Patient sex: M
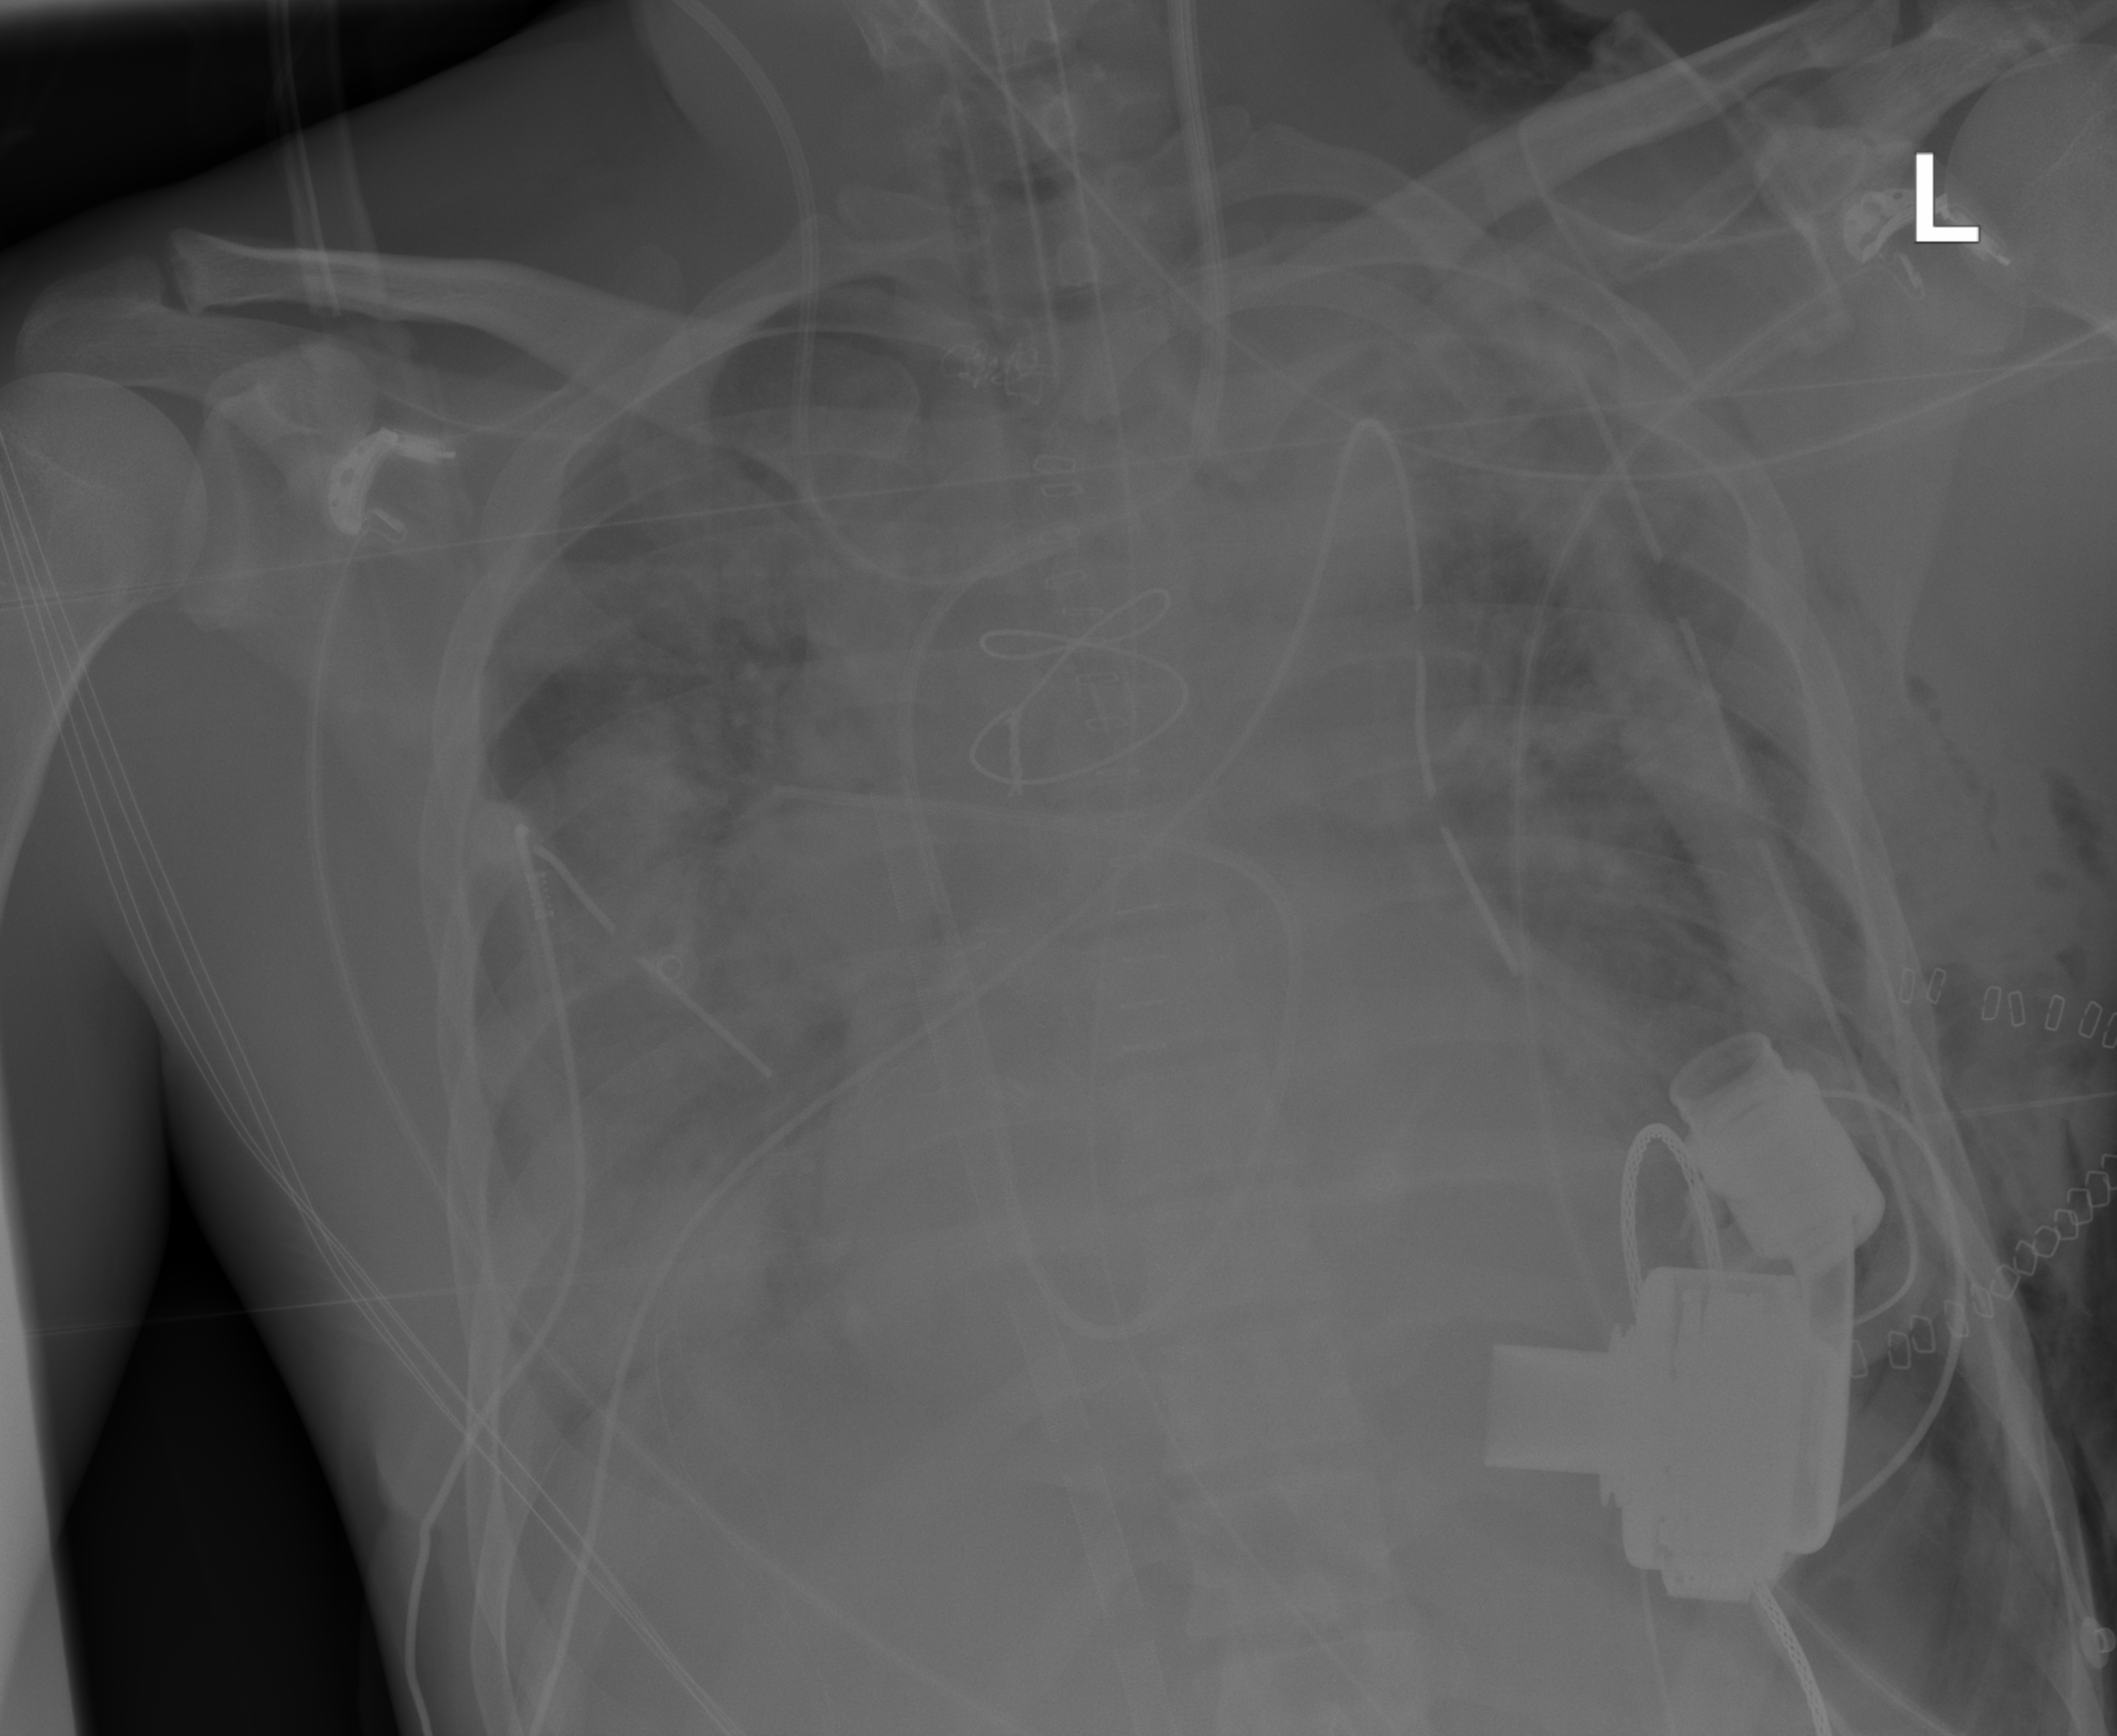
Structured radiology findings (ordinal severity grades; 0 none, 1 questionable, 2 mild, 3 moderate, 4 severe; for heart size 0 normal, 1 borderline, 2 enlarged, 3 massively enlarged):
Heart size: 2
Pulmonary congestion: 3
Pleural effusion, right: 1
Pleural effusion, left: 1
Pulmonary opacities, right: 3
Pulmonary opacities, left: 2
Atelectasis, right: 3
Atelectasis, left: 3